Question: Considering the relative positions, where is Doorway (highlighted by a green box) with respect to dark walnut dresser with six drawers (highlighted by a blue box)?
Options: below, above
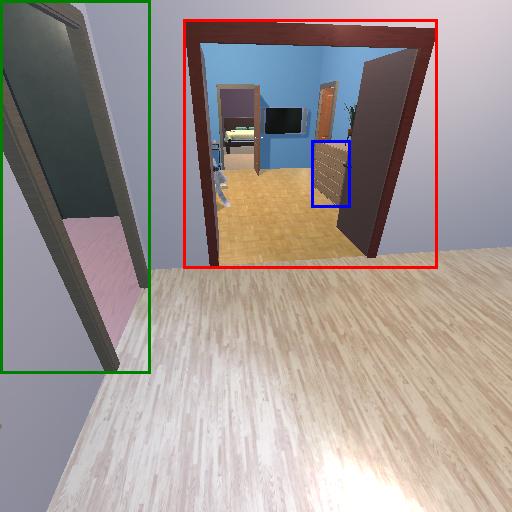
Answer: below